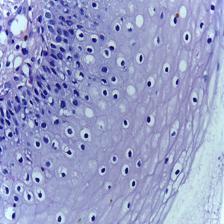
Diagnosis: Normal